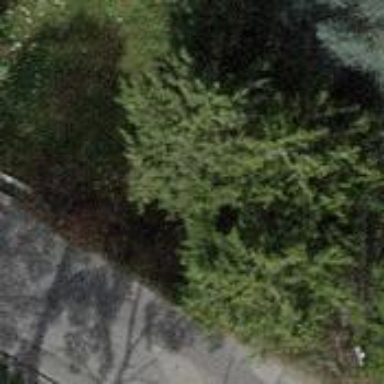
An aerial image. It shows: Evergreen tree with needle-leaved leaves.